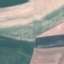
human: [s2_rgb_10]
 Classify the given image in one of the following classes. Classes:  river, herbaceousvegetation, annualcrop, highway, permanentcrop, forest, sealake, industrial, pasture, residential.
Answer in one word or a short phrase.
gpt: AnnualCrop